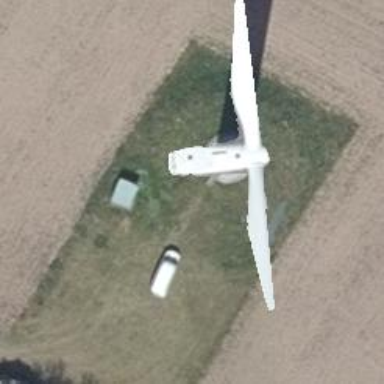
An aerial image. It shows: Wind generator in the form of horizontal axis wind turbine.